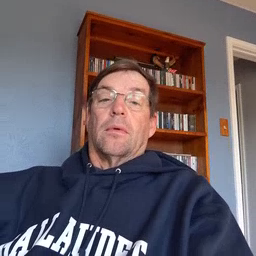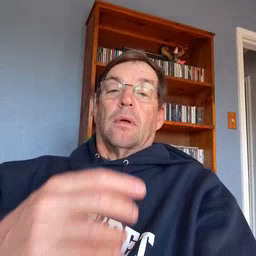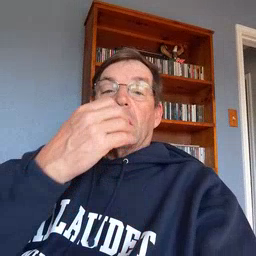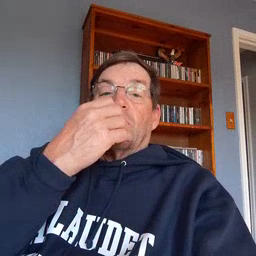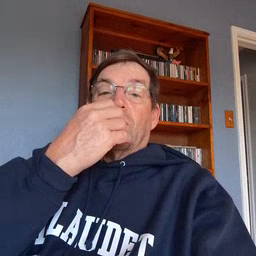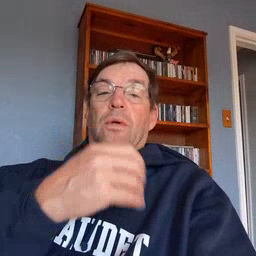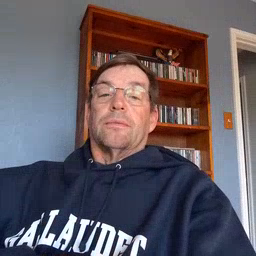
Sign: food